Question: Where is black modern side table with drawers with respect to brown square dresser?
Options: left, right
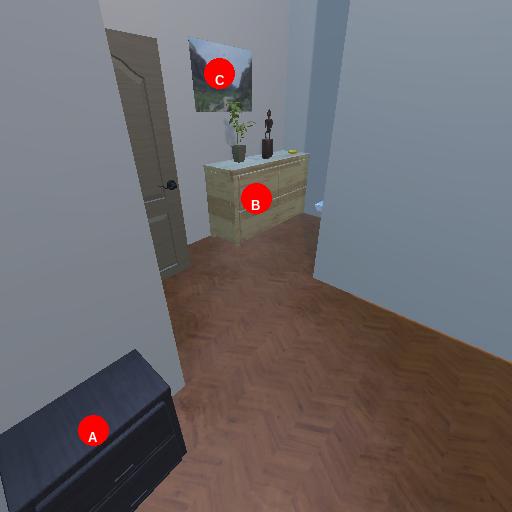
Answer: left